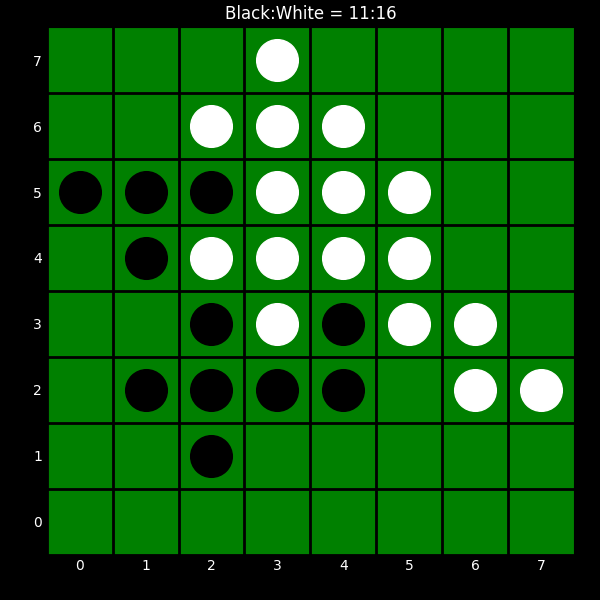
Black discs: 11
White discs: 16